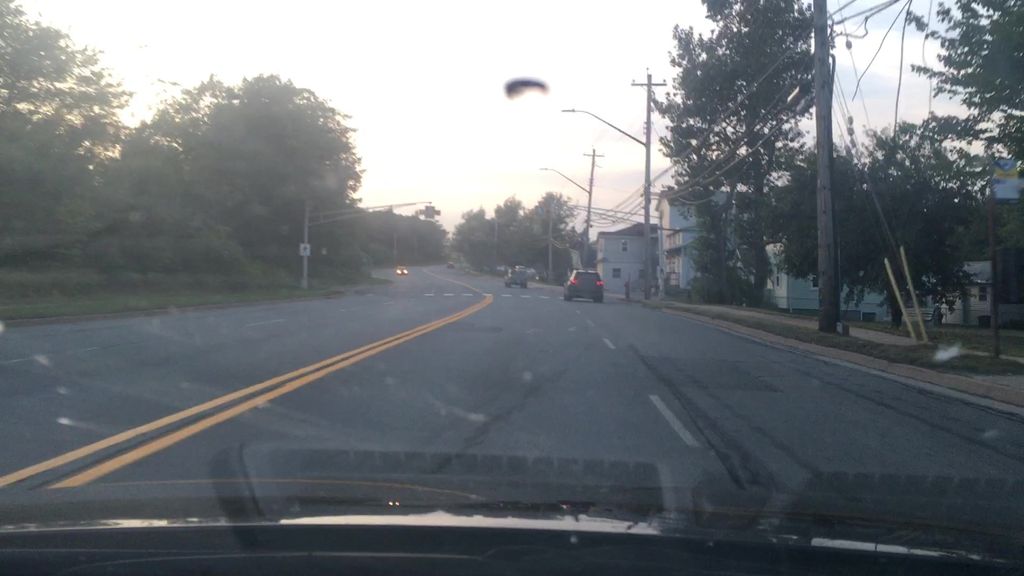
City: halifax